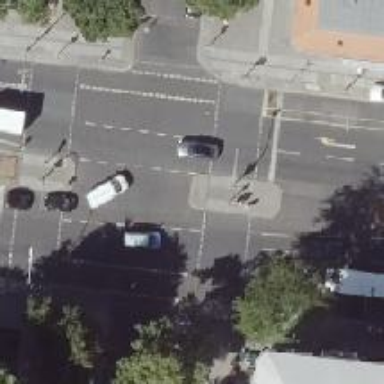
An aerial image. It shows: Secondary road with asphalt surface. The cycleway on the right side is separated by kerb.